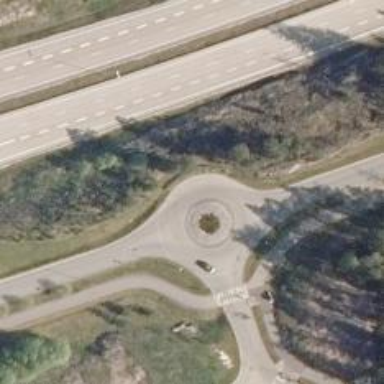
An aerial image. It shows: Tertiary road with asphalt surface leading to roundabout.